Question: Here the code I'm using:
'''
<ul>
<li>TEXT<br>TEXT</li>
<li>TEXT<br>TEXT</li>
<li>TEXT<br>TEXT</li>
</ul>
ul {
-webkit-column-count: 3;
-webkit-column-gap: 90px;
column-count: 3;
column-gap: 90px;
-moz-column-count: 3;
-moz-column-gap: 90px;
}
'''
The problem is that with Safari Mobile the text after the '<br>' gets cropped (no problem with other browsers.. well, for IE < 10 I use a dirty hack but I don't care about it). Here's the page where you can reproduce the issue:
<URL>
And this is a screenshot from Safari Mobile:

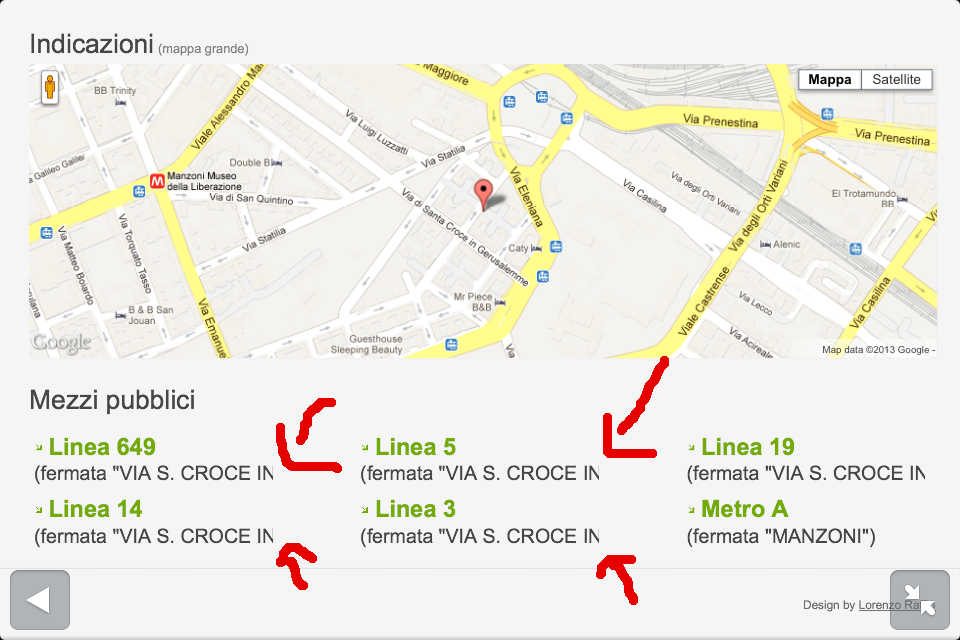
Answer: The large column gap coupled with "white-space: nowrap" is causing the content to extend beyond the column. This causes the clipping bug in Mobile Safari.
You need to either reduce the column gap size to fit the text or allow linebreaks to resolve the issue.